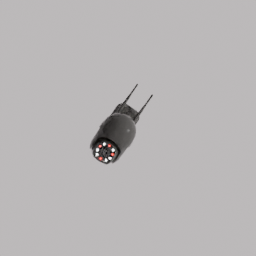
Label: electronics